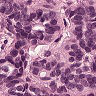
Metastatic tissue present: yes